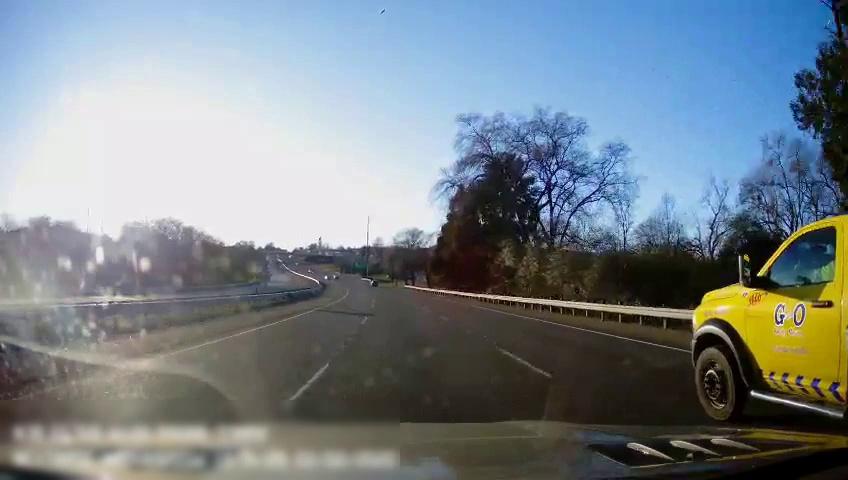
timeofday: Day
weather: Sunny
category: Drivable Space
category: Drivable Space
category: Vehicles | Truck
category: Lanes | Current Lane
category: Lanes | Current Lane
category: Lanes | Alternate Lane
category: Lanes | Alternate Lane